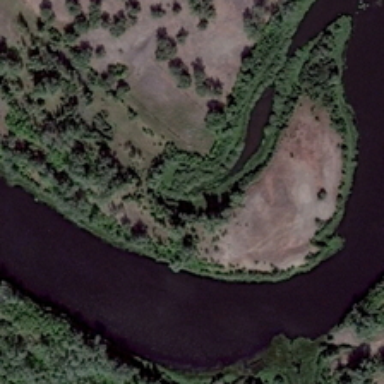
The bareland with sparse trees is at the arc shaped river .